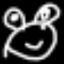
Label: frog